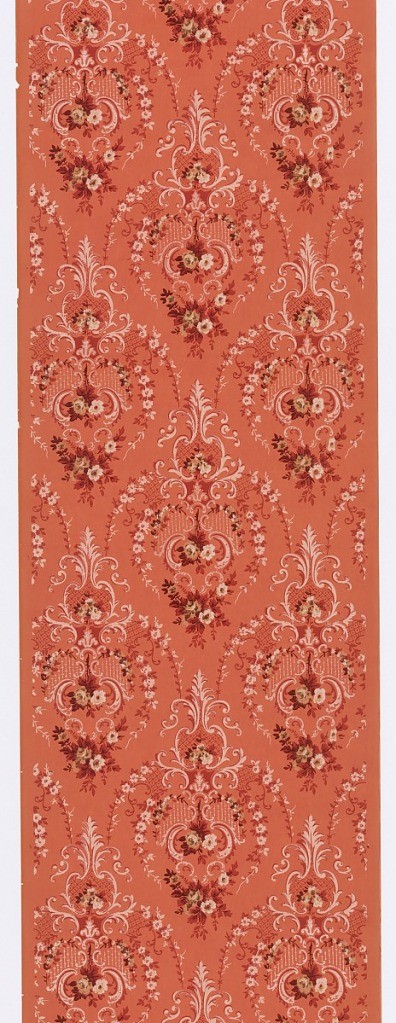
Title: Sidewall
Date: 1905–1915
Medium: Machine-printed paper, liquid mica
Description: Floral bouquet set within scrolling foliate medallion. Medallions are connected by floral swags. Printed in white, red and green on pink ground.